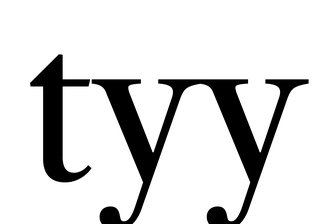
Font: LibreCaslonText_Regular